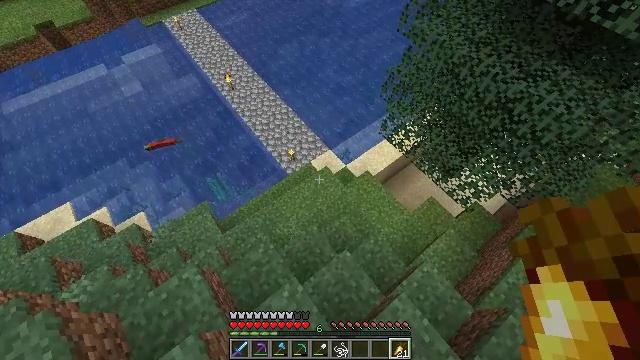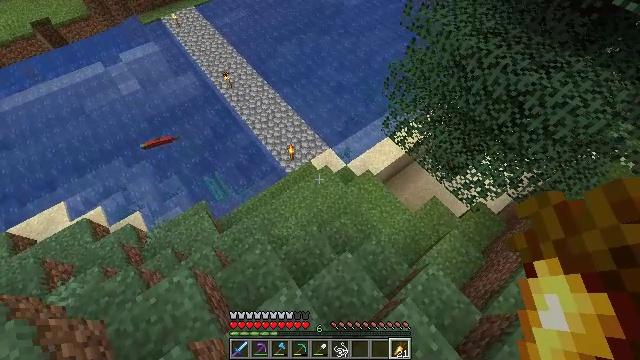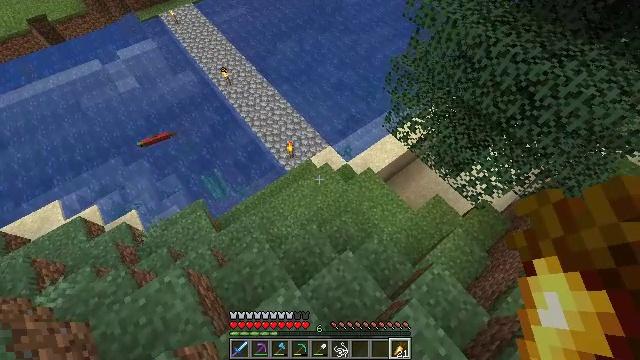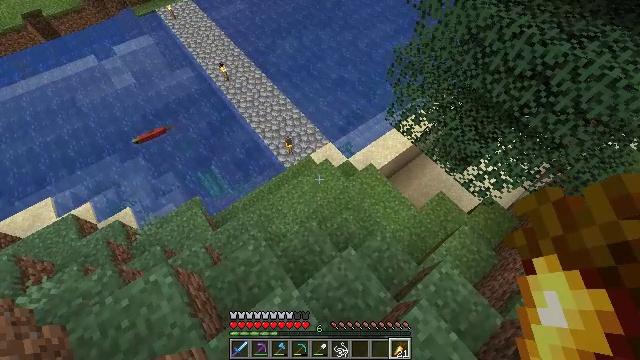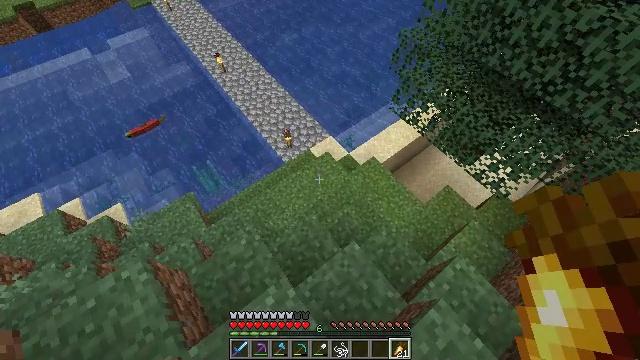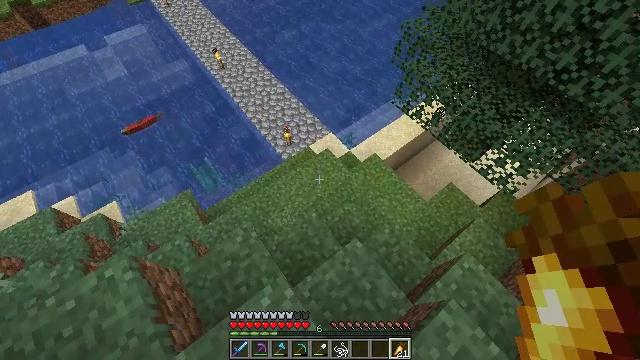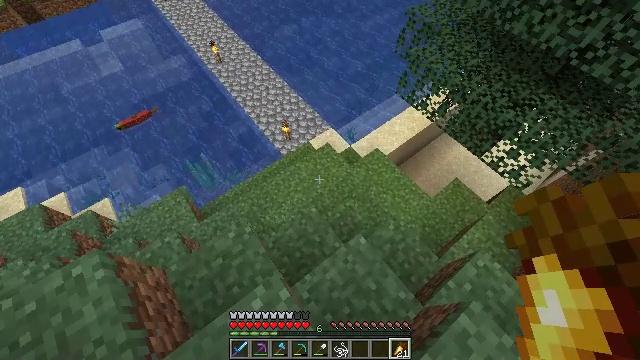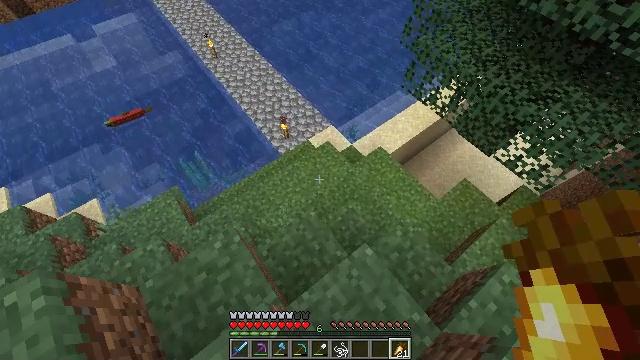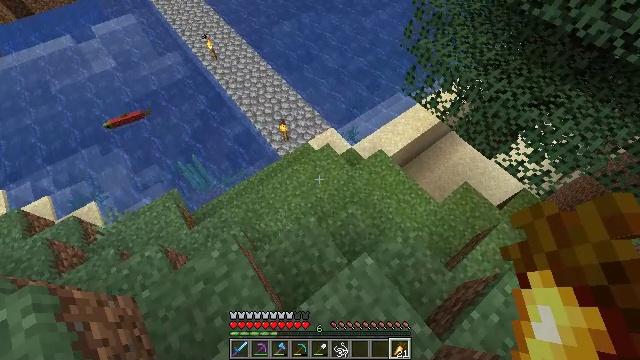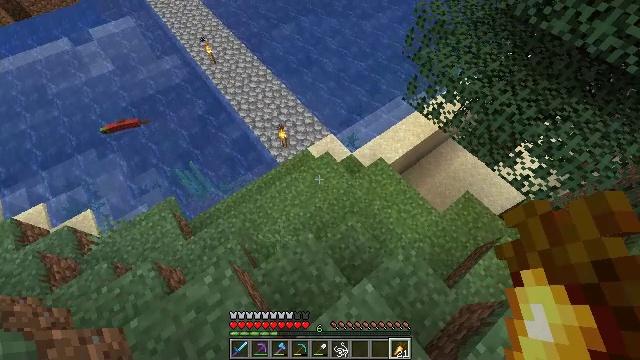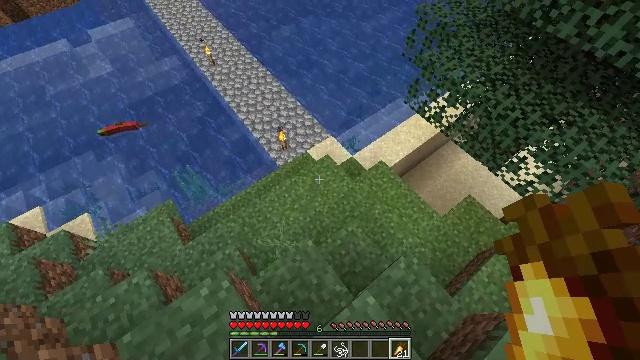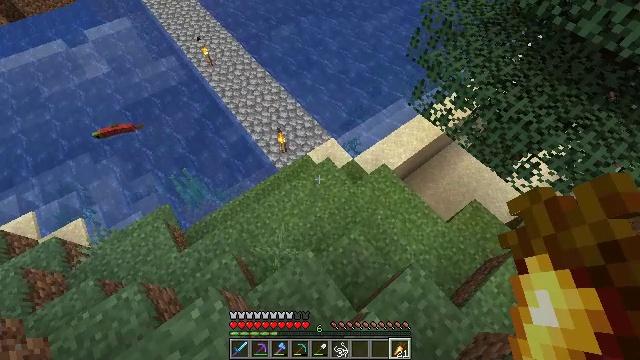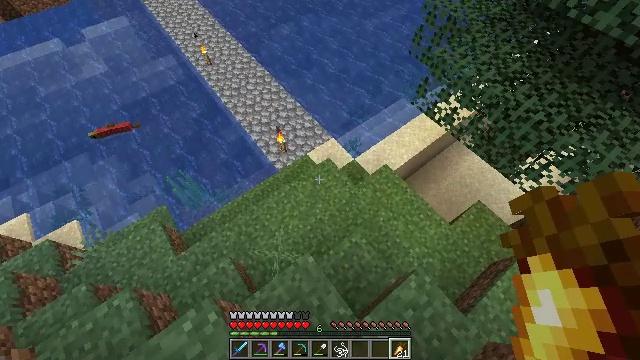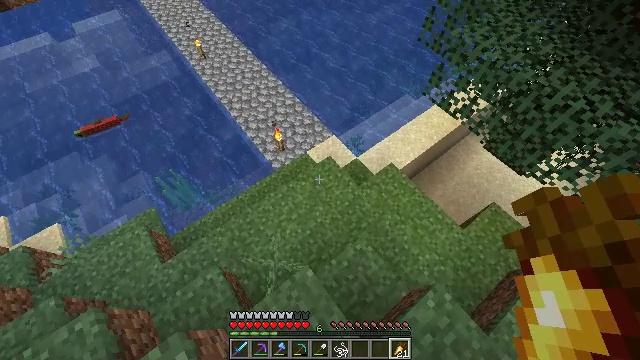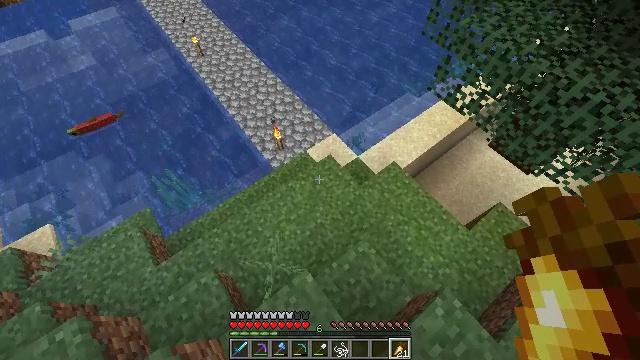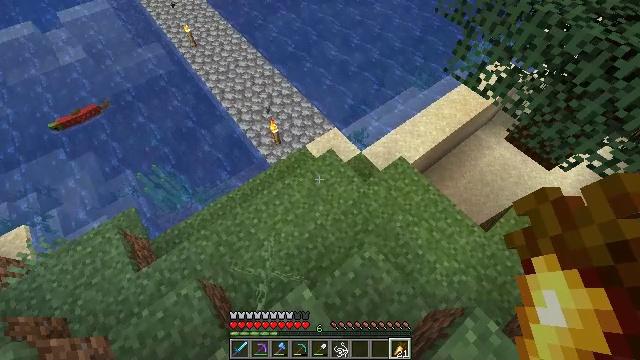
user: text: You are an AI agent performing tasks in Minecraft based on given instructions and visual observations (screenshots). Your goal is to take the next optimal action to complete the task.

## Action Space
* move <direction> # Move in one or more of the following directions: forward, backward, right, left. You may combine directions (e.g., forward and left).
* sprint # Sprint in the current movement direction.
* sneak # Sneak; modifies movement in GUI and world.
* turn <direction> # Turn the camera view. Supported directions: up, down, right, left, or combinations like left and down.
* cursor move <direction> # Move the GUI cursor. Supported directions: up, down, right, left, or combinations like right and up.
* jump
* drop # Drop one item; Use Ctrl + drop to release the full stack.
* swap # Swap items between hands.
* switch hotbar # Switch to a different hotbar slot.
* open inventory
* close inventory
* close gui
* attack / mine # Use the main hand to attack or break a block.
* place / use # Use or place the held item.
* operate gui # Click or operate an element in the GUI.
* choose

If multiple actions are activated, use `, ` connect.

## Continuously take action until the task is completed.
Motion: motion action
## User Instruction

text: Craft a smooth stone.
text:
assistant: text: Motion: no_op
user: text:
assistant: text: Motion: no_op
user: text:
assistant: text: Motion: no_op
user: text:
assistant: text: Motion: no_op
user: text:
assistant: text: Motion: move forward
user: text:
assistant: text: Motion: move forward
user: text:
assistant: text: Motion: move forward
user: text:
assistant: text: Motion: move forward
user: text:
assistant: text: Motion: move forward
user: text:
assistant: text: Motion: move forward
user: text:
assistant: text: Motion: move forward
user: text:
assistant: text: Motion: move forward
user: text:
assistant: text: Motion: move forward
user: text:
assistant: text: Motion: move forward
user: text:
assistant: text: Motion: move forward
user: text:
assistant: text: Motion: move forward, turn left
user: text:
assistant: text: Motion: move forward, turn left
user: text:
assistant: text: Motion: move forward
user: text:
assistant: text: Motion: move forward, turn left and up
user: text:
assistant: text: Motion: move forward, turn left and up
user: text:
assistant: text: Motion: move forward, turn up
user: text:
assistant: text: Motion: move forward, turn left and up
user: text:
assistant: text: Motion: move forward, turn left and up
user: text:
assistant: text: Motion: move forward, turn left and up
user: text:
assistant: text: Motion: move forward and move right, turn left and up
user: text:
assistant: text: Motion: move forward and move right, turn left and up
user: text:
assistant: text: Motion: move forward and move right, turn left and up
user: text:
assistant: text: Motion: move forward and move right, turn left and up
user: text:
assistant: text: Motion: move forward and move right, turn left and up
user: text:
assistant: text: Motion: move forward and move right, turn up